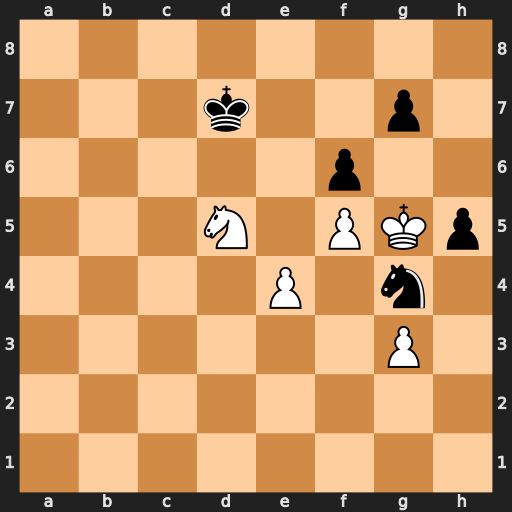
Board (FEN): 8/3k2p1/5p2/3N1PKp/4P1n1/6P1/8/8
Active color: w
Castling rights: -
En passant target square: -
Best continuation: Kg6 Kd6 Kxg7 Ke5 Kg6